Question: Please refer to the attachment. I am not able to create such a view on a button or spinner click such that the view is attached with the button/spinner
If i click on attachment or that lock on the bottom left corner, a view should appear like this. If i use spinner , it appears normally like it does. Is it possible to do like this ?
I have updated the snapshot.. I want this view in the red portion. It should be a single view expanding like this.

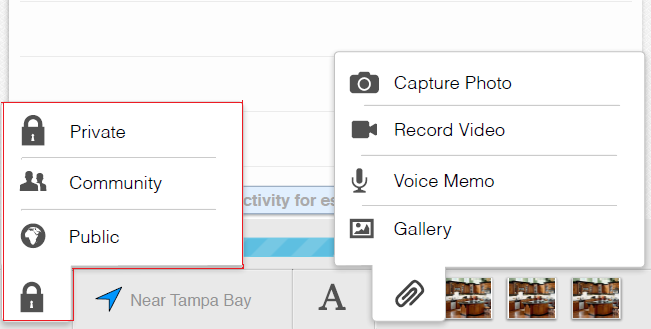
Answer: Might following links can help you.
1. http://code.google.com/p/simple-quickactions/
2. http://www.edumobile.org/android/android-apps/quick-action-demo/
3. http://www.londatiga.net/it/how-to-create-quickaction-dialog-in-android/